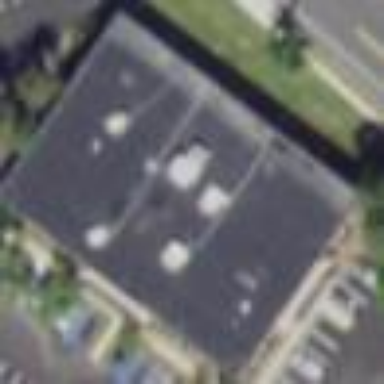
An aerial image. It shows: Commercial building.